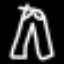
Label: pants